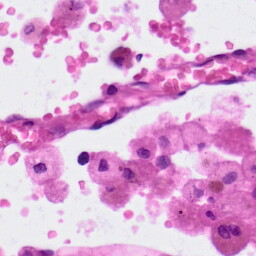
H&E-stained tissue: Lung